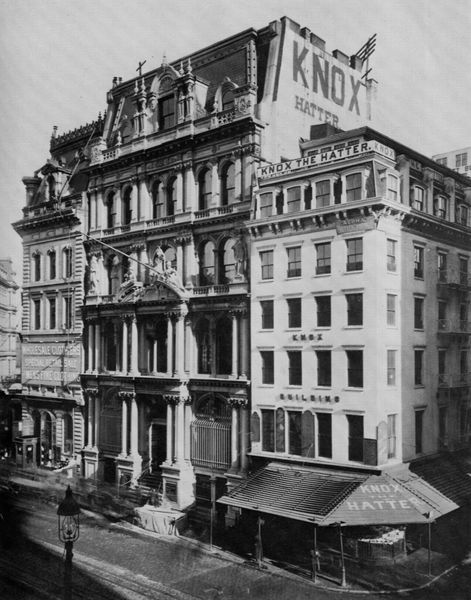
Titel: Unteres Ende des Broadway
Künstler: Amerikanischer Photograph
Schlagwörter: dunkel, himmel, schatten, weiß, fenster, grau, hell, laterne, licht, schwarz, strasse, säulen, dach, gebäude, architektur, häuser, sonne, doppelsäule, balkon, schrift, fassade, fassaden, giebel, laden, läden, werbung, pilaster, treppe, geländer, stufen, menschenleer, foto, fotografie, photographie, eingang, eckhaus, kreuz, gauben, schilder, schwarzweiß, jalousie, kapitelle, photo, portal, fensterreihen, doppelsäulen, mansarde, mezzanin, etagen, geschosse, stockwerke, aufnahme, häuserzeile, attika, mansardendach, markisen, atika, miethaus